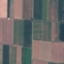
Land use / land cover class: AnnualCrop